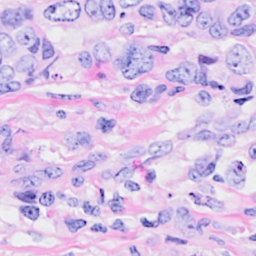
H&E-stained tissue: Breast